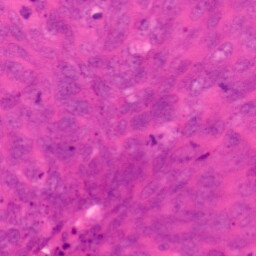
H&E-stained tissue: Colon